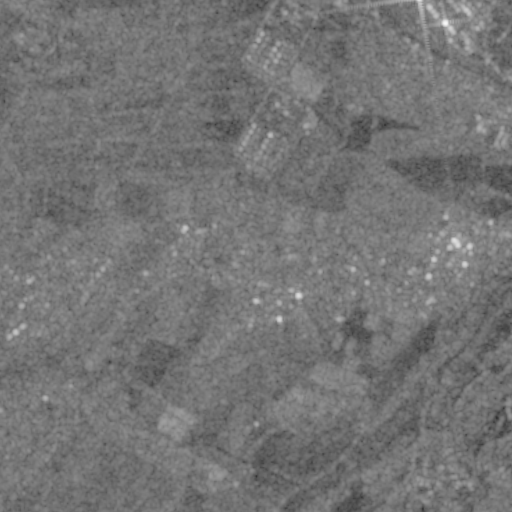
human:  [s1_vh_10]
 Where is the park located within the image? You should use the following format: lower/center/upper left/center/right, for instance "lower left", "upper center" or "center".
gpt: The park is located in the lower center of the image.
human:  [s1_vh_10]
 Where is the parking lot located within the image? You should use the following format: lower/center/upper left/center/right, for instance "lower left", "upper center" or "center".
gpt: The parking lot is located in the upper center of the image.
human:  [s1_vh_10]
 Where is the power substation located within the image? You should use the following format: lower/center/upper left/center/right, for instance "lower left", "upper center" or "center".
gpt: The power substation is located in the upper left of the image.
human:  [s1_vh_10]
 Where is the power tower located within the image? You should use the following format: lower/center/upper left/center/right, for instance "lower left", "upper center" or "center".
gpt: The power tower is located in the upper left of the image.
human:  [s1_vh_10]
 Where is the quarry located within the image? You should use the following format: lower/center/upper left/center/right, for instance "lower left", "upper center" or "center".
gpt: The quarry is located in the lower right of the image.
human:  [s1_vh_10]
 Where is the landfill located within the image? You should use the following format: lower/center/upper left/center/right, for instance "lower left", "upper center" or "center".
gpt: There is no landfill in the image.

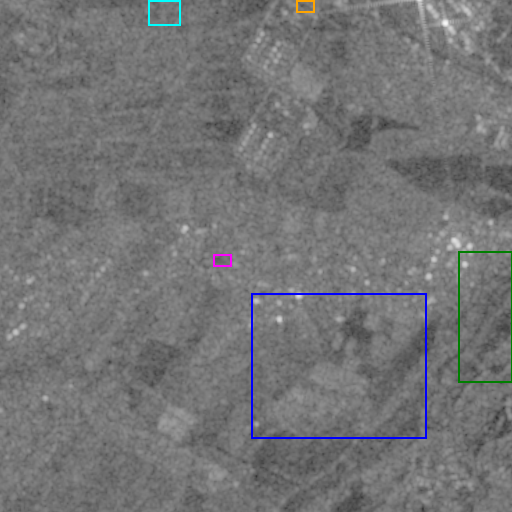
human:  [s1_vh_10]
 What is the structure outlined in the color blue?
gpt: The structure outlined in blue is a crop field.
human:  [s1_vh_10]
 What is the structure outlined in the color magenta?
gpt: The structure outlined in magenta is a park.
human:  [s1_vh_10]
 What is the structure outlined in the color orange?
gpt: The structure outlined in orange is a parking lot.
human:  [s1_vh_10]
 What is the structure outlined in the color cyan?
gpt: The structure outlined in cyan is a power substation.
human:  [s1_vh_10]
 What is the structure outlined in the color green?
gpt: The structure outlined in green is a quarry.
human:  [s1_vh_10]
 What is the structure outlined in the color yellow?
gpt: There is no yellow outline.